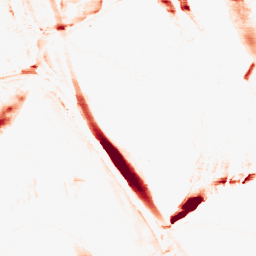
Category: morphological
Decomposition family: morphological_ellipse
Decomposition parameters: operation: opening
width: 5
height: 30
Upsampling method: regularized
Upsampling parameters: scale: 2
lambda_reg: 0.001
Upsampling scale: 2